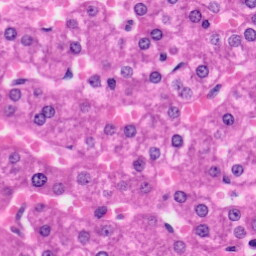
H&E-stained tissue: Liver